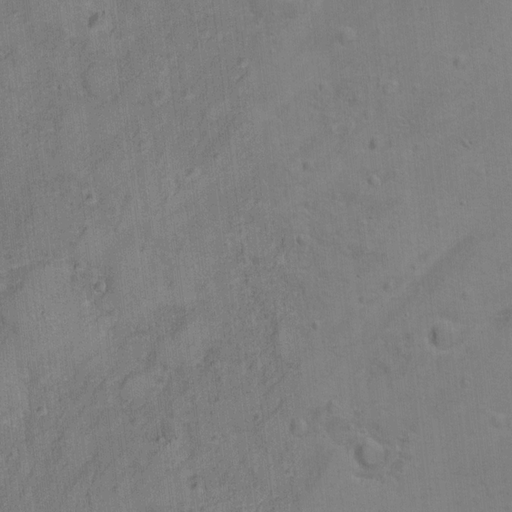
Classes present: Background